Interaction volume radius: 10 \u00c5
Interaction volume height: 10 \u00c5
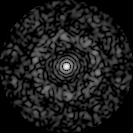
Disorder parameter: 0.8533